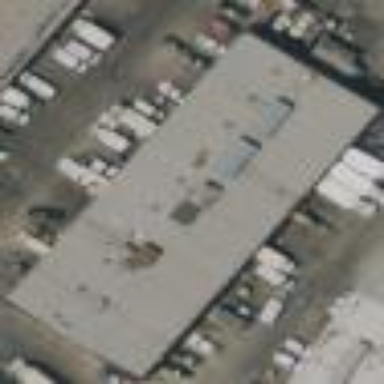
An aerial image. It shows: Warehouse building.